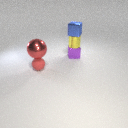
small blue metal cube above small purple metal cube